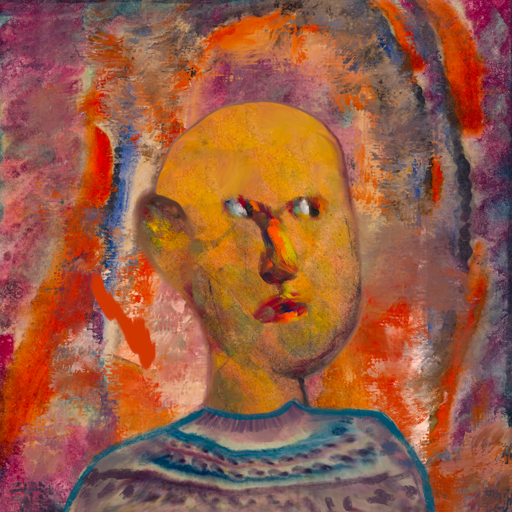
Background: Experience, Head And Neck Side: Gypsy_Mother, Face Side: An_Impression, Bust: HillGirl, Hair Side: Blank, Head Accessory: Blank, Second Necklace: Blank, Necklace: Blank, Baby: Blank